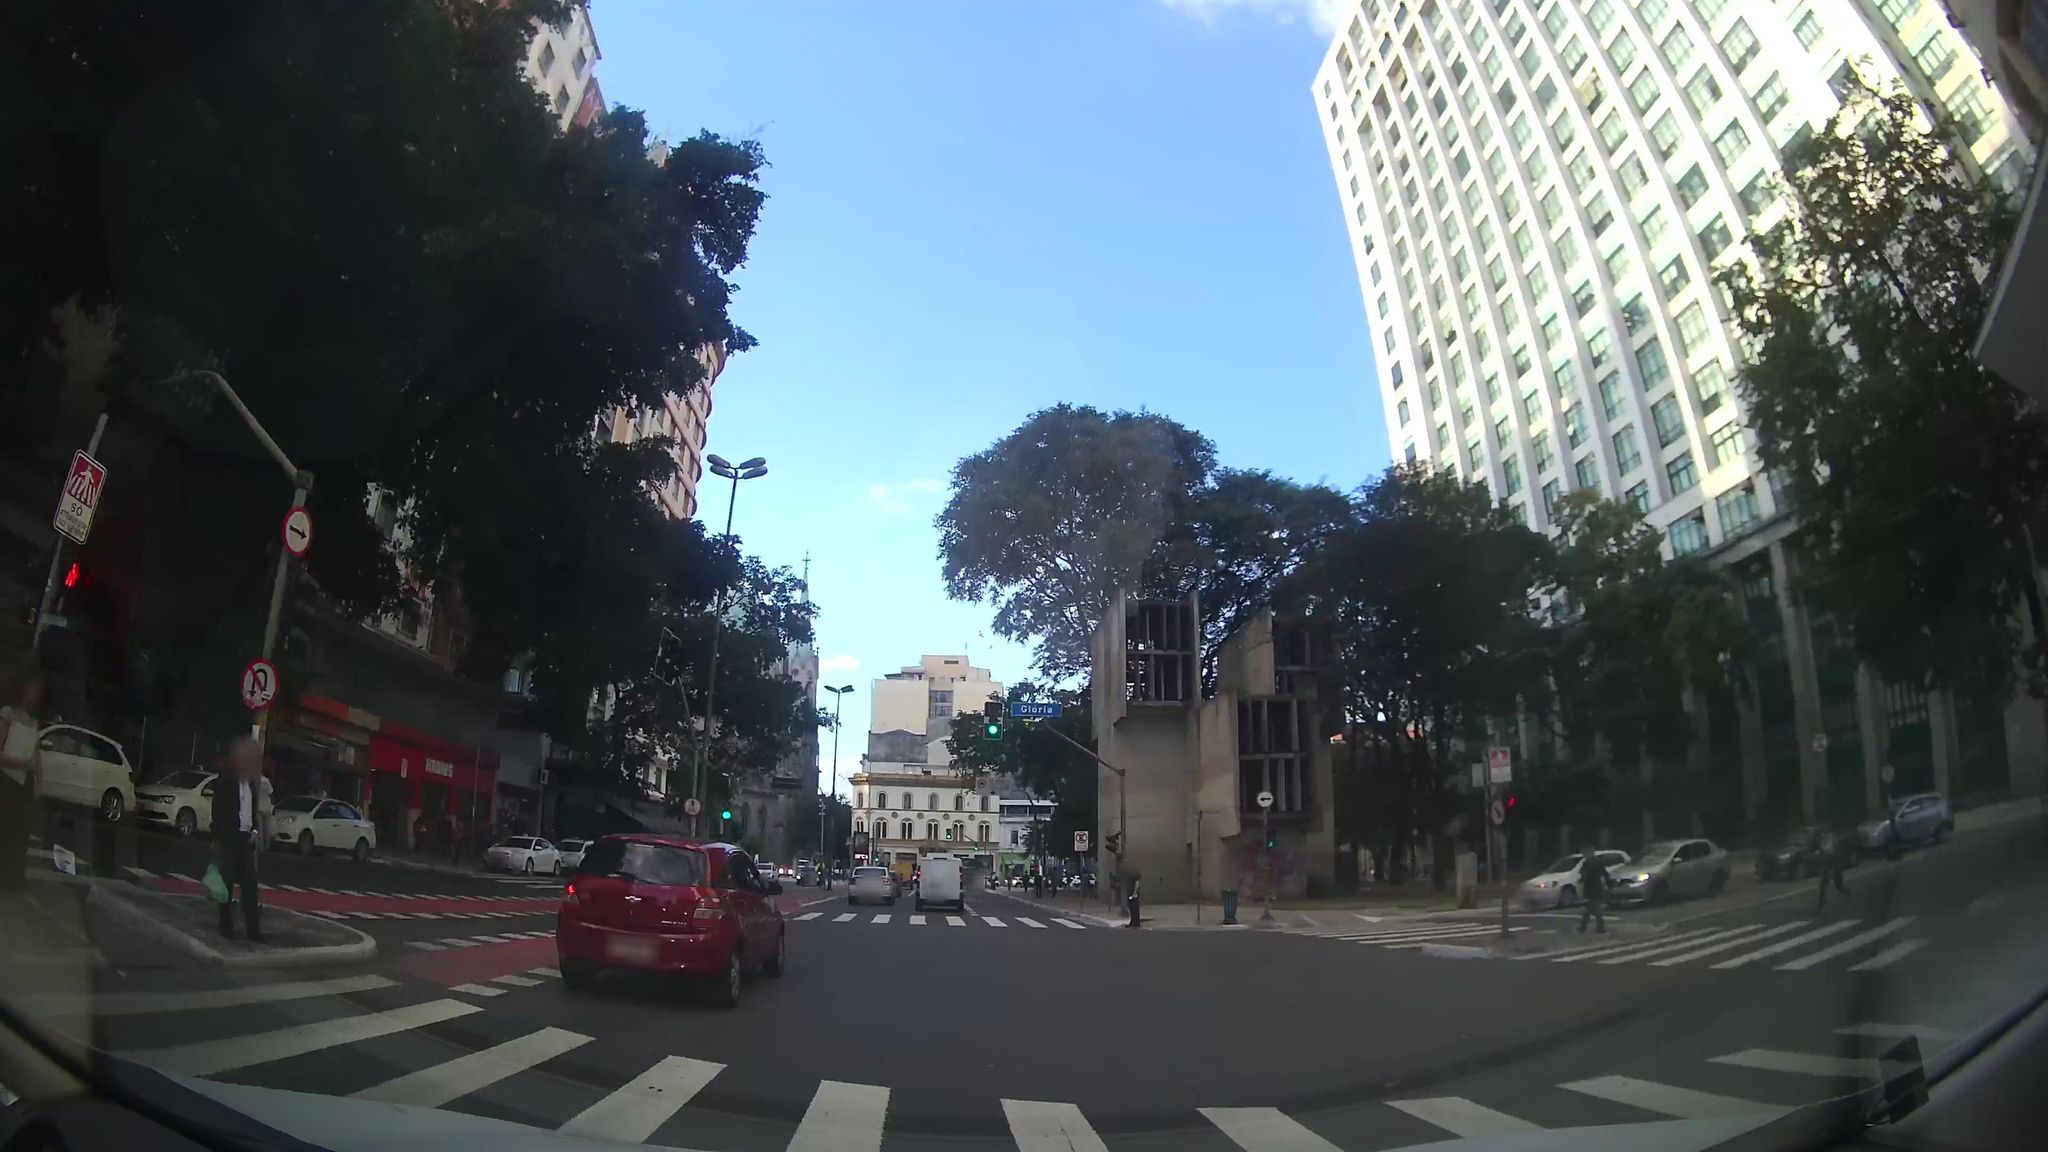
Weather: clear
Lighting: day
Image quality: good
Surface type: driving surface
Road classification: primary
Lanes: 2
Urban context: urban centre
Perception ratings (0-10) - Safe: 2.42, Lively: 9.69, Beautiful: 7.71, Boring: 1.47, Depressing: 1.05, Wealthy: 5.95